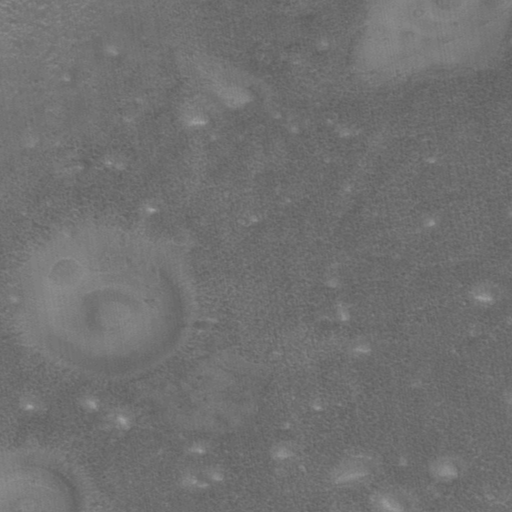
Objects detected: cone, cone, cone